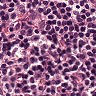
Metastatic tissue present: no